Field crop: tomato
Growth stage: 2
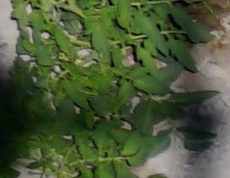
Species: tomato